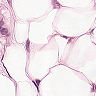
Metastatic tissue present: yes